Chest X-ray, PA view. Patient: 56 years old, sex F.
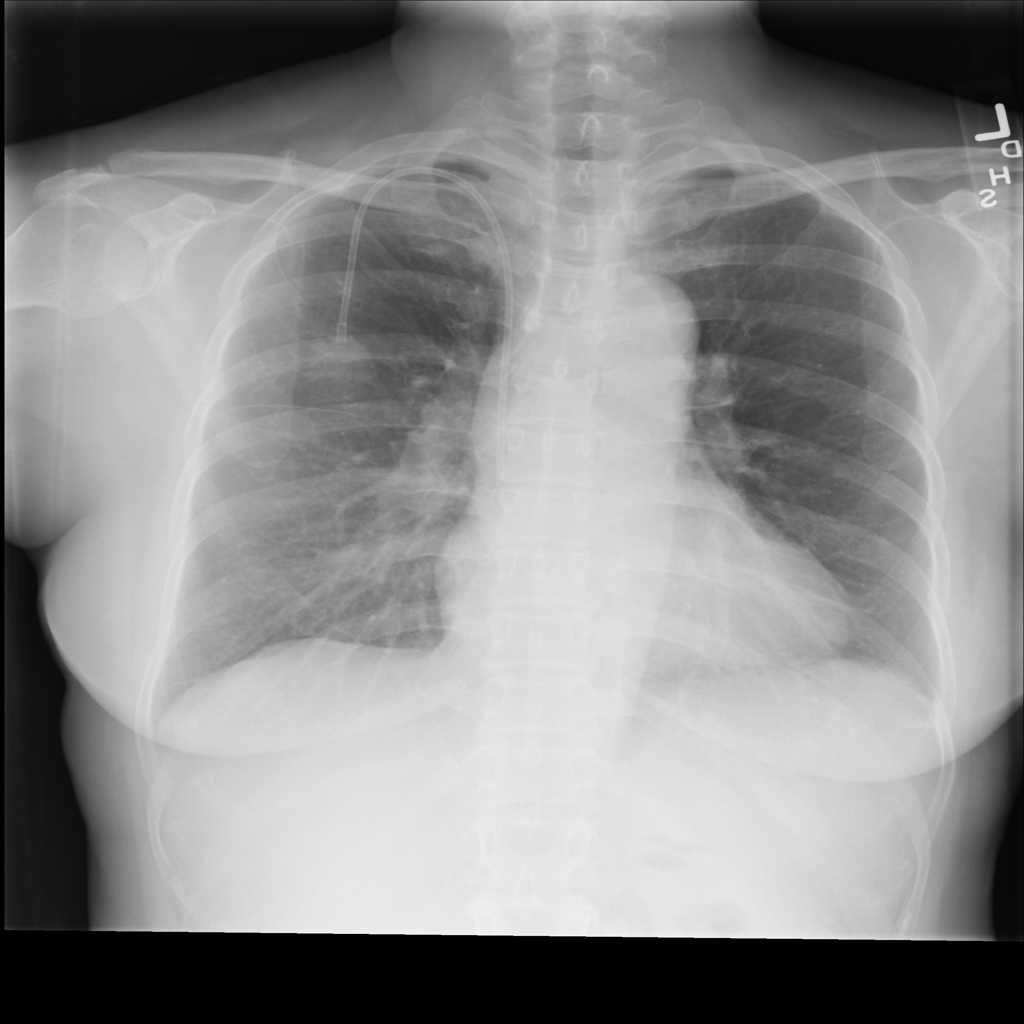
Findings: No Finding